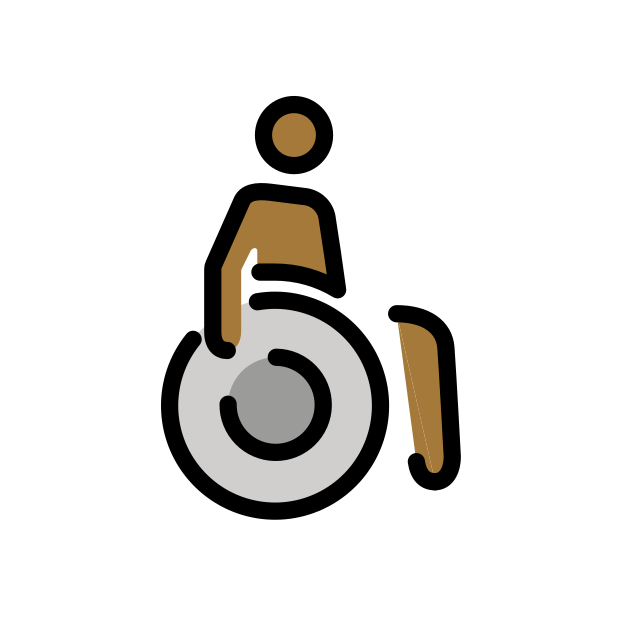
person in manual wheelchair: medium-dark skin tone